Question: I'm trying to build a view that works like the calendar agenda view (a vertical list of hours that user can select by dragging) but I'm stuck at the part where user begins to start pressing on the screen and dragging his finger over the hour rows to select them. How can I make am overlay representing the selection over the views that represents the hours and expand/shrink it as user drags the selection?
My current interface is composed of a vertical oriented 'LinearLayout' that contains empty 'TextViews' as placeholders that represents the hours of the day.
This is how my screen looks like:

Each green column is the 'LinearLayout' with the 'TextViews' representing the slots. I want to allow the user to start pressing on one of the slots and dragging down to make the selection and while the dragging is in progress to have an overlay that shrinks/expands to reflect the selection.
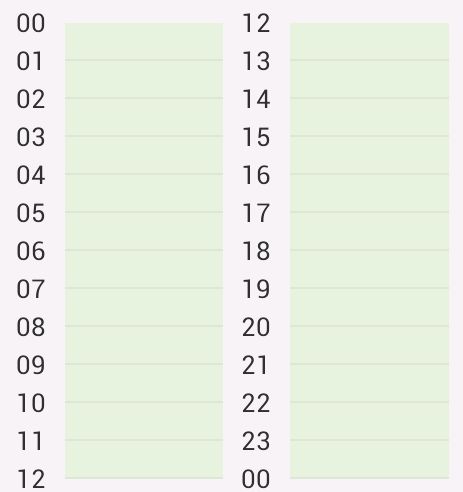
Answer: I've managed to solve it by extending the 'LinearLayout' and hooking into the drawing mechanism like this:
'''
import android.content.Context;
import android.graphics.Canvas;
import android.graphics.Rect;
import android.graphics.drawable.Drawable;
import android.support.v4.view.MotionEventCompat;
import android.util.AttributeSet;
import android.view.MotionEvent;
import android.view.View;
import android.view.ViewGroup;
import android.widget.LinearLayout;
public class AvailabilityCalendarColumnLayout extends LinearLayout{
private Drawable overlay;
public AvailabilityCalendarColumnLayout(Context context) {
super(context);
setWillNotDraw(false);
}
public AvailabilityCalendarColumnLayout(Context context, AttributeSet attrs) {
this(context, attrs, 0);
setWillNotDraw(false);
}
public AvailabilityCalendarColumnLayout(Context context, AttributeSet attrs, int defStyle) {
super(context, attrs, defStyle);
setWillNotDraw(false);
}
@Override
protected void dispatchDraw(Canvas canvas) {
super.dispatchDraw(canvas);
if(overlay != null) {
overlay.draw(canvas);
}
}
public boolean startSelectionOverlay(View startingView) {
if(startingView == null) {
return false;
}
overlay = getResources().getDrawable(R.drawable.overlay);
float[] l = new float[2];
l[0] = startingView.getX();
l[1] = startingView.getY();
int w = startingView.getWidth();
int h = startingView.getHeight();
overlay.setBounds((int) l[0], (int) l[1], (int) l[0] + w, (int) l[1] + h);
invalidate();
return true;
}
private void extendSelectionOverlay(View endView) {
if(endView == null) {
return;
}
float[] l = new float[2];
l[0] = endView.getX();
l[1] = endView.getY();
int w = endView.getWidth();
int h = endView.getHeight();
Rect r = overlay.getBounds();
r.bottom = (int)l[1] + h;
overlay.setBounds(r);
invalidate();
}
@Override
public boolean onInterceptTouchEvent(MotionEvent ev) {
return true;
}
@Override
public boolean onTouchEvent(MotionEvent ev) {
final int action = MotionEventCompat.getActionMasked(ev);
float[] pos = new float[2];
pos[0] = ev.getX();
pos[1] = ev.getY();
if(action == MotionEvent.ACTION_DOWN && overlay == null) {
View view = getChildViewUnderPosition(pos);
if(view != null) {
startSelectionOverlay(view);
}
}
if(action == MotionEvent.ACTION_MOVE && overlay != null) {
View view = getChildViewUnderPosition(pos);
extendSelectionOverlay(view);
}
if(action == MotionEvent.ACTION_UP && overlay != null) {
endSelectionOverlay();
invalidate();
}
return true;
}
private View getChildViewUnderPosition(float[] pos) {
int num = getChildCount();
View v;
for(int x = 0; x < num; x++) {
v = getChildAt(x);
if(v.getX() <= pos[0] && (v.getX() + v.getWidth()) >= pos[0] && v.getY() <= pos[1] && (v.getY() + v.getHeight()) >= pos[1] && !v.isSelected()) {
return v;
}
}
return null;
}
private void endSelectionOverlay() {
overlay = null;
invalidate();
}
}
'''